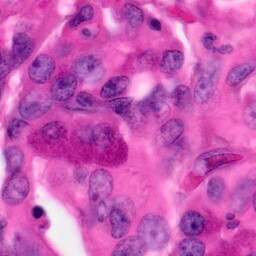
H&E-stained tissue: Pancreatic